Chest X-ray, PA view. Patient: 20 years old, sex F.
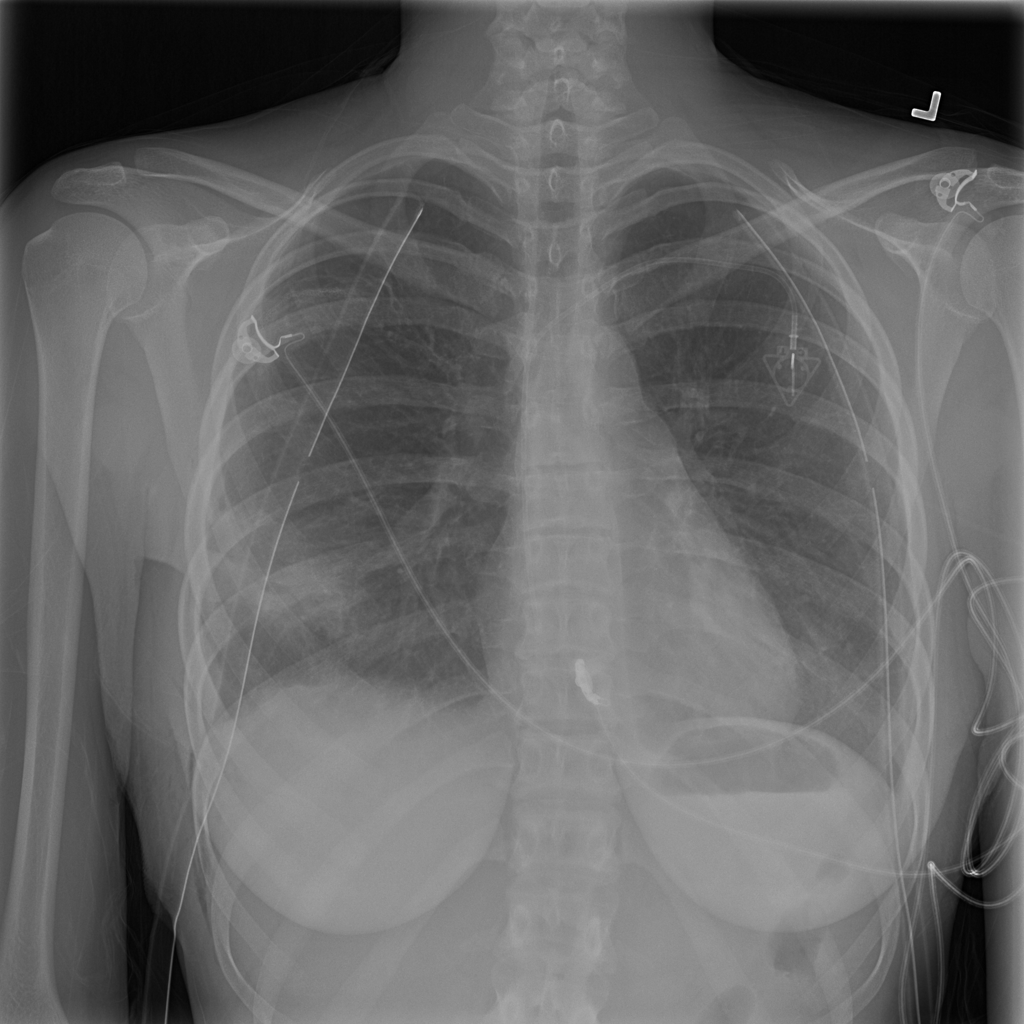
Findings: No Finding